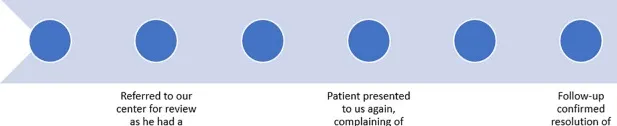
A timeline of the patient's presentations and the procedures he underwent.
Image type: chart (chart)